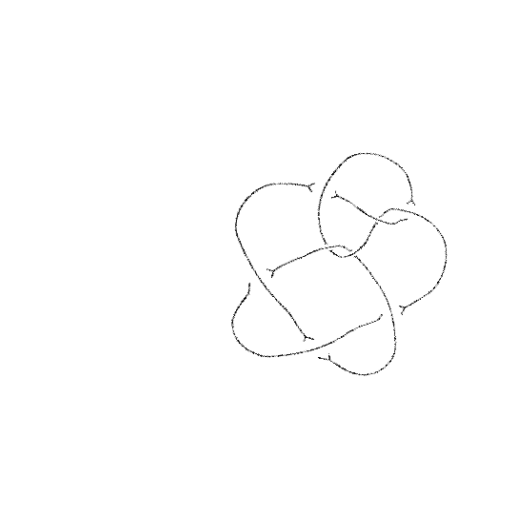
Crossing number: 8